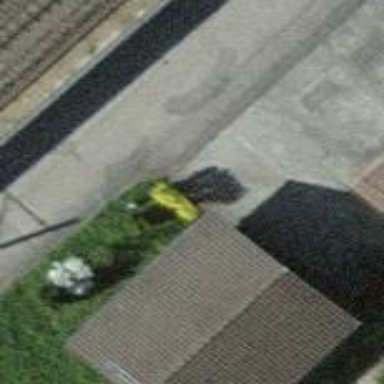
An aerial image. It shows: Garage.